Question: I am trying to write a css file with GZIP encoding to Azure blob storage. The raw css is being pulled out of a textarea and passed in below as 'ccsString'. The file is being written and I can veiw this in Azure Management Studio, when I try to view the css in Chrome it can't find the file (This web page is not available).
I'm clearly missing something obvious here but I can't see it?
'''
Dim storageAccount As CloudStorageAccount = CloudStorageAccount.Parse("...")
Dim blobClient As CloudBlobClient = storageAccount.CreateCloudBlobClient()
Dim container As CloudBlobContainer = blobClient.GetContainerReference("myContainer")
Dim blockBlob As CloudBlockBlob = container.GetBlockBlobReference("keyPath")
blockBlob.Properties.ContentType = mimeType
Dim byteArray As Byte() = Encoding.UTF8.GetBytes(ccsString)
Using memoryStream = New IO.MemoryStream(byteArray)
Using gzip As New GZipStream(memoryStream, CompressionMode.Compress)
blockBlob.Properties.ContentEncoding = "gzip"
blockBlob.UploadFromStream(memoryStream)
End Using
End Using
'''
I have resolved this problem with the help of @Gaurav-Mantri. I'm also using <URL>

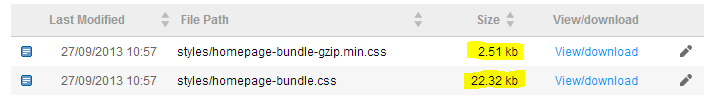
Answer: Please try this code (Sorry it's in C#):
'''
static void Gzip()
{
CloudBlobContainer container = storageAccount.CreateCloudBlobClient().GetContainerReference("sotest");
string dummyText = "This is a sample text which we need to compress using GZIP. This is a sample text which we need to compress using GZIP. This is a sample text which we need to compress using GZIP. This is a sample text which we need to compress using GZIP. This is a sample text which we need to compress using GZIP. ";
dummyText += dummyText;
dummyText += dummyText;
dummyText += dummyText;
dummyText += dummyText;
dummyText += dummyText;
dummyText += dummyText;
CloudBlockBlob blob = container.GetBlockBlobReference("gzipcompressed.txt");
blob.Properties.ContentEncoding = "gzip";
blob.Properties.ContentType = "text/plain";
var bytes = Encoding.UTF8.GetBytes(dummyText);
using (MemoryStream ms = new MemoryStream())
{
using (GZipStream gzip = new GZipStream(ms, CompressionMode.Compress, true))
{
gzip.Write(bytes, 0, bytes.Length);
}
ms.Position = 0;
blob.UploadFromStream(ms);
}
}
'''
Now coming to the issue:
I think your blob content is not getting gzip compressed at all. If I use your code and check the blob size, it's same as byte array size. Now the blob is not compressed and content encoding is set to GZIP so when Chrome tries to decompress it and it fails. I have had Chrome crash on me a number of times doing that.